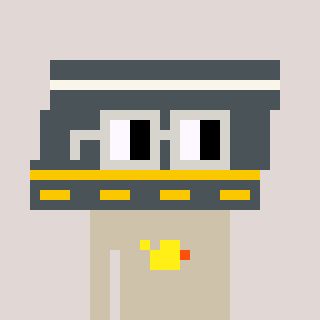
a pixel art character with square light gray glasses, a road-shaped head and a bege-colored body on a warm background